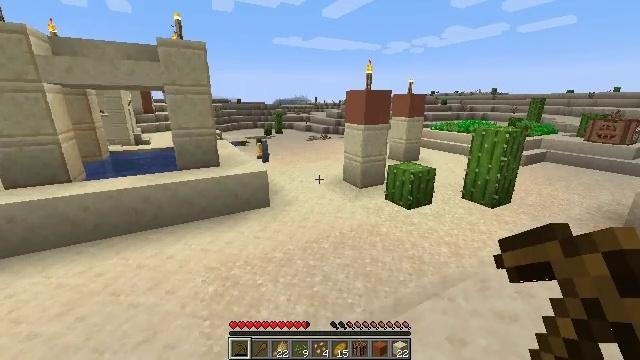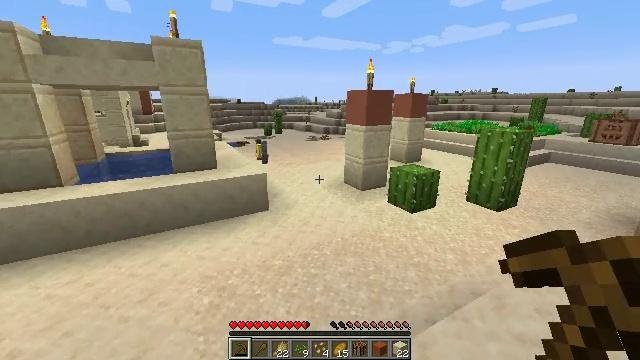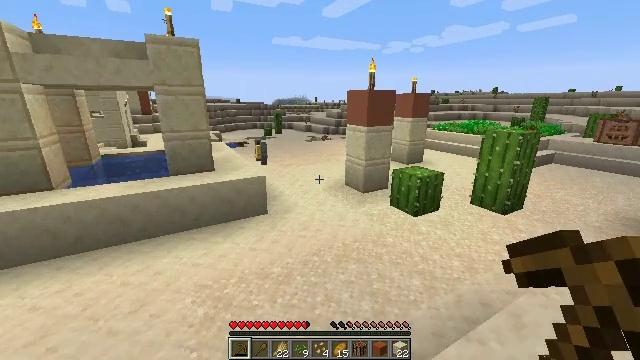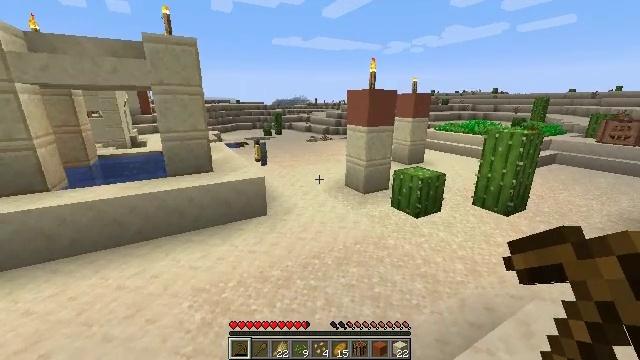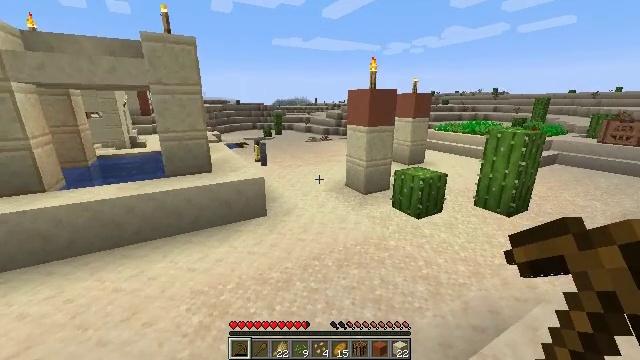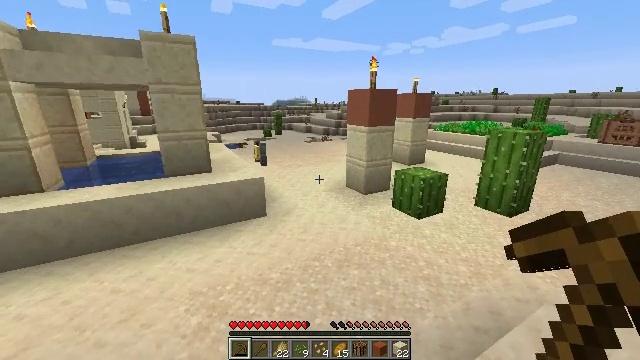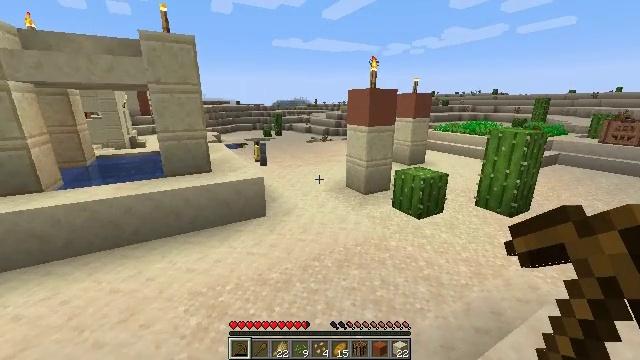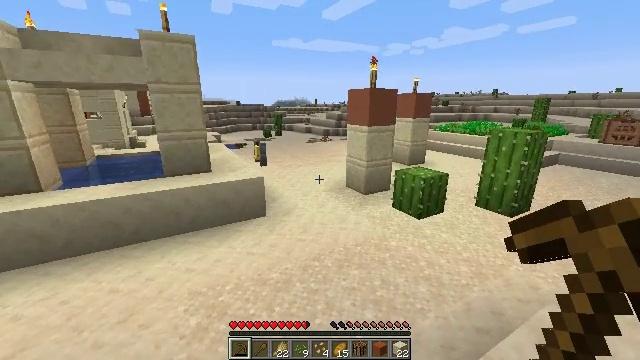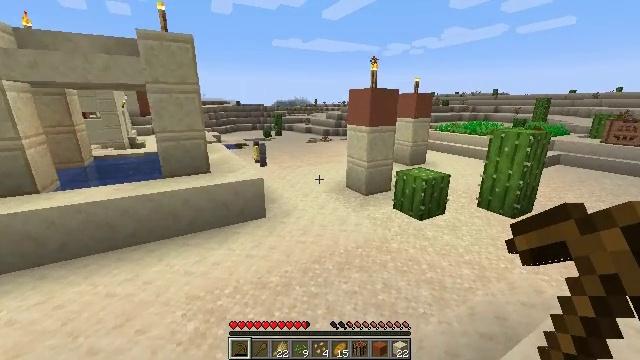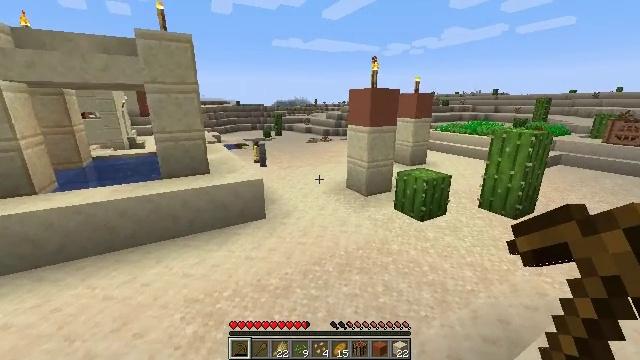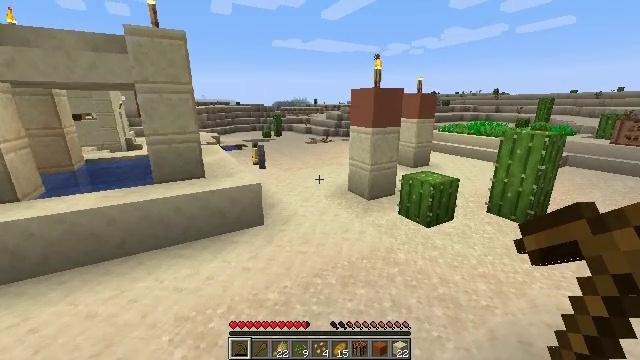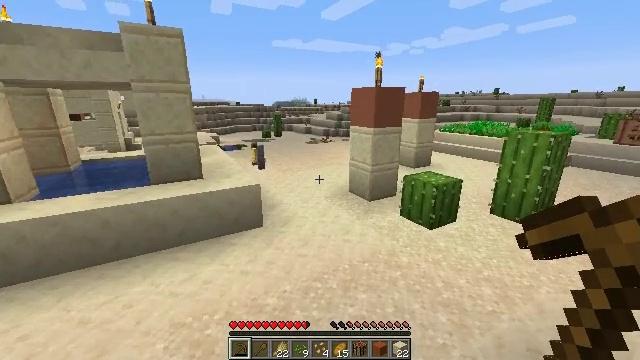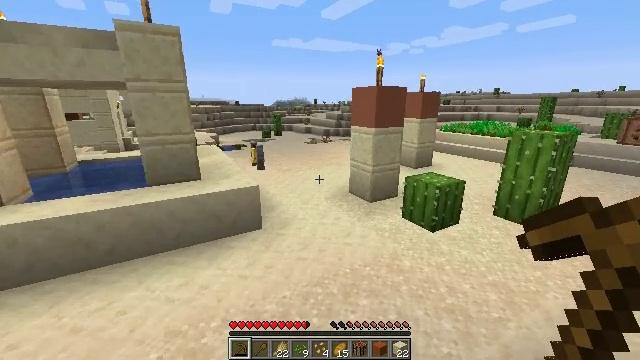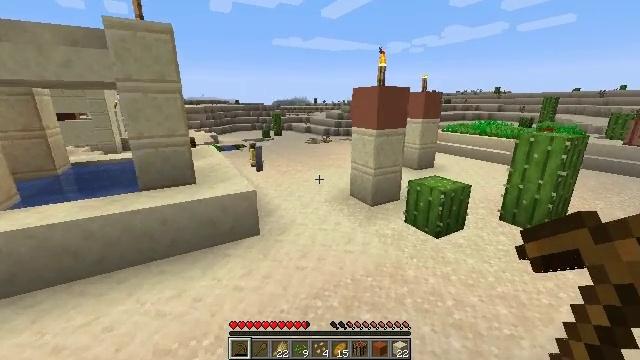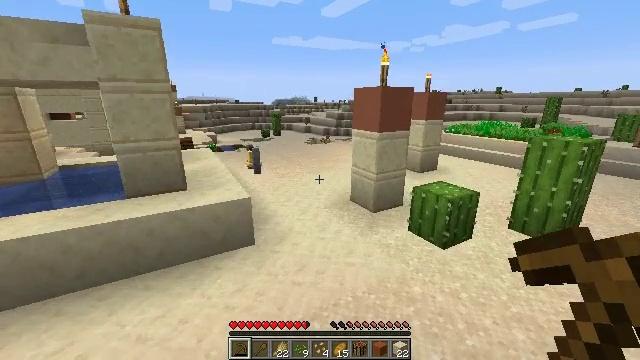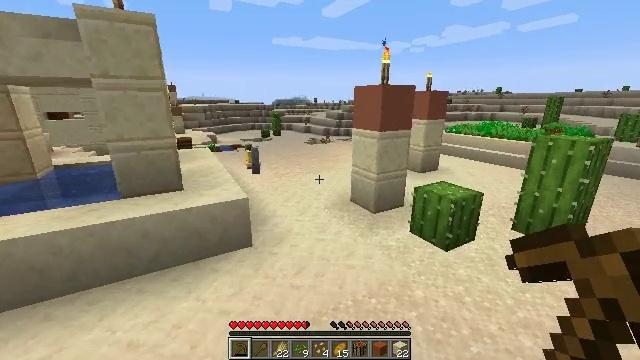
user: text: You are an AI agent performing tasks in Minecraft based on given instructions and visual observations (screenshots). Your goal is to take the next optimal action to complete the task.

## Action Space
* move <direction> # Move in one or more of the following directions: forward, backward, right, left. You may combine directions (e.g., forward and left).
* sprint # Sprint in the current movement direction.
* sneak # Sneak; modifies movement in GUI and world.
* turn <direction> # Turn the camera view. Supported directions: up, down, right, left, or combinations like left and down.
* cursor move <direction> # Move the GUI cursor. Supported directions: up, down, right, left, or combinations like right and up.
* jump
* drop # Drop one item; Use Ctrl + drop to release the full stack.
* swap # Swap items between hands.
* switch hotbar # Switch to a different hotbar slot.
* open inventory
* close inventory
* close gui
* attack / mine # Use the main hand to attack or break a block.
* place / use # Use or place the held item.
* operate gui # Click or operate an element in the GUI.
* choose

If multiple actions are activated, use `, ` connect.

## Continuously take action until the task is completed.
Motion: motion action
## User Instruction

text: Dig up some cut sandstone blocks.
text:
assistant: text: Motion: move forward
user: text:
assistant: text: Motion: no_op
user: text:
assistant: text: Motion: no_op
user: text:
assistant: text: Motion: no_op
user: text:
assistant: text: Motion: no_op
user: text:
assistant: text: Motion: no_op
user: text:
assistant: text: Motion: no_op
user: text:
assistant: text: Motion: move forward
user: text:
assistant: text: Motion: move forward
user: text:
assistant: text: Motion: move forward
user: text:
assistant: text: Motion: move forward
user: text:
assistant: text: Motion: move forward
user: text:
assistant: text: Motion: move forward
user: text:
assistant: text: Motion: move forward
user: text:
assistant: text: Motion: move forward
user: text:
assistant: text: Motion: move forward
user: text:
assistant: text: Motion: move forward, turn left and up
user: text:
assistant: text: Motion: move forward, turn left and up
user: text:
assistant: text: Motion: move forward, turn left and up
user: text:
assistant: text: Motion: move forward, turn left and up
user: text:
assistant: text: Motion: move forward, turn left and up
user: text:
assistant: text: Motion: move forward
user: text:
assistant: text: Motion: move forward
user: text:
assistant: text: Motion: move forward, turn up
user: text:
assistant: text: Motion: move forward, turn up
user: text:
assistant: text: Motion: move forward, turn up
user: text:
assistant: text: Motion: move forward, turn up
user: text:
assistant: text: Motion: move forward, turn up
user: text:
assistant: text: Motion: move forward, turn up
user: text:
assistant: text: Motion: move forward